Question: I have a specific data set that requires storing data that is both grouped and ordered. Each row then needs to be able to recalculate it's sums whenever any individual item changes.
This is the basic look of the end result:

The object structure is as such:
'''
public class MyObject : INotifyPropertyChanged
{
public ObservableCollection<MySubObject> Objects { get; set; }
public Decimal TotalOfAll { get; set; }
/* Ommited INPC and other properties for brevity */
}
public class MySubObject : INotifyPropertyChanged
{
public Decimal Value { get; set; }
public String RowType { get; set; }
/* Ommited INPC and other properties for brevity */
}
'''
The view needs to bind to MyObject, then group the Objects property by it's Type property.
Now, I've already accomplished this without using reactive extensions, but it feels hackish...I would like to accomplish this by converting the Objects property of MyObject to an observable which should, in theory, allow me to update the sums whenever the Value property of MySubObject changes.
I already have the view side of things built, so that's not the issue...it's getting the RX part completed.
NOTE:
I can alternatively expose my data like this:
'''
public class MyObject : INotifyPropertyChanged
{
public ObservableCollection<MyRowObject> Objects { get; set; }
public Decimal TotalOfAll { get; set; }
/* Ommited INPC and other properties for brevity */
}
public class MyRowObject : INotifyPropertyChanged
{
public ObservableCollection<MySubObject> Objects { get; set; }
public String RowType { get; set; }
public Decimal RowTotal { get; set; }
/* Ommited INPC and other properties for brevity */
}
public class MySubObject : INotifyPropertyChanged
{
public Decimal Value { get; set; }
/* Ommited INPC and other properties for brevity */
}
'''
This would take care of the grouping issue, but I still cannot get it to work
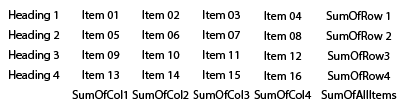
Answer: You can use ReactiveUI's reactive collection, which provides a number of observables including one for when the collection changes ('Changed'), and one for when the items in the collection change ('ItemChanged'). This can be combined with 'ObservableAsPropertyHelper' for the dependent properties.
The 'totalOfAll' dependent property is quite straightforward. The other dependent property - 'groupedObjects' - is a bit more complex. I'm not sure if I've understood your grouping requirements exactly. Hopefully the code below will be a starting point - it will project the collection of subobjects into an 'IEnumerable' of anonymous objects, each containing a total, a row header, and the items. You should be able to bind to this in your view
'''
public class MyObject : ReactiveObject
{
public ReactiveCollection<MySubObject> Objects { get; set; }
private ObservableAsPropertyHelper<IEnumerable<object>> groupedObjectsHelper;
public IEnumerable<object> GroupedObjects
{
get {return groupedObjectsHelper.Value;}
}
private ObservableAsPropertyHelper<Decimal> totalOfAllHelper;
public Decimal TotalOfAll
{
get {return totalOfAllHelper.Value;}
}
public MyObject()
{
var whenObjectsChange=
Observable.Merge(Objects.Changed.Select(_ => Unit.Default),
Objects.ItemChanged.Select(_ => Unit.Default));
totalOfAllHelper=
whenObjectsChange.Select(_=>Objects.Sum(o => o.Value))
.ToProperty(this, t => t.TotalOfAll);
groupedObjectsHelper=
whenObjectsChange.Select(_=>Objects
.GroupBy(o => o.RowType)
.Select(g => new {RowType=g.Key,
RowTotal=g.Sum(o => o.Value),
Objects=g}))
.ToProperty(this, t => t.GroupedObjects);
}
}
'''